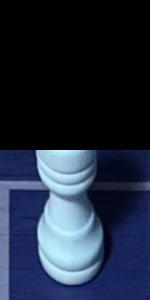
Label: Rook_White